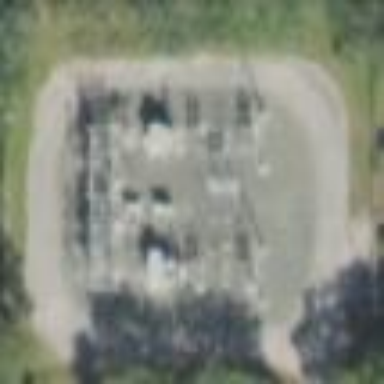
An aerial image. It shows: Distribution level power substation surrounded by fence.